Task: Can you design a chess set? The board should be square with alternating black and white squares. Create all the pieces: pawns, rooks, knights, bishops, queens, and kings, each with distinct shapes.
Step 2182:
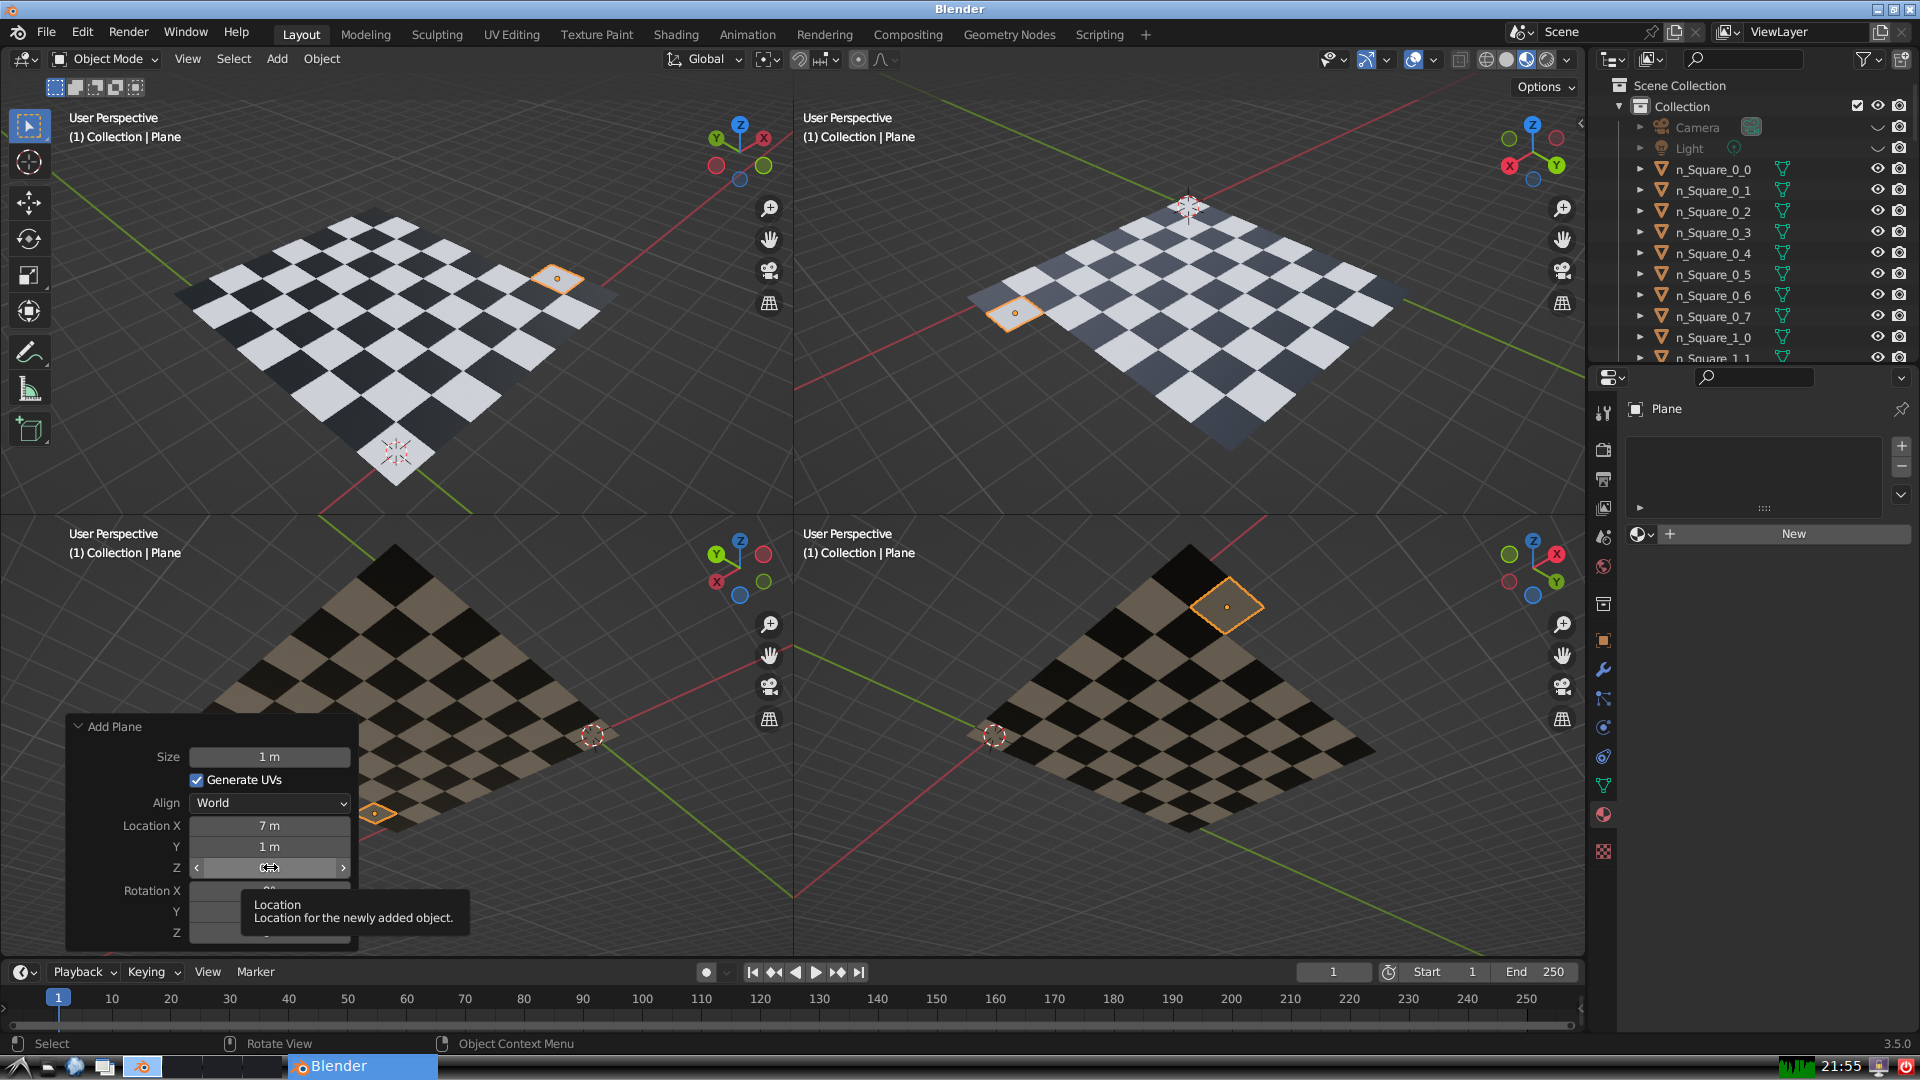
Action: click: no